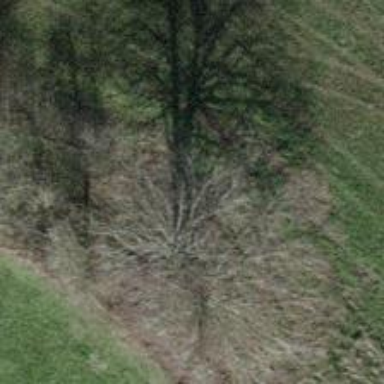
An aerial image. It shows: Row of trees in natural setting.